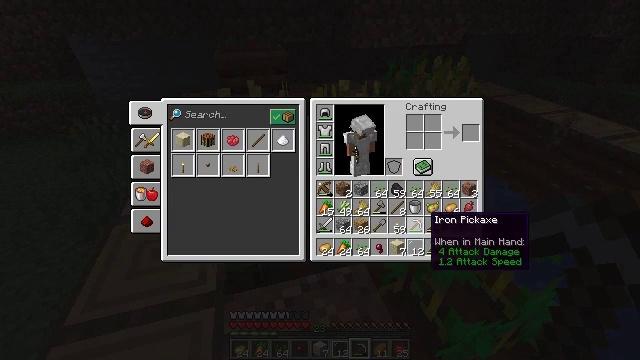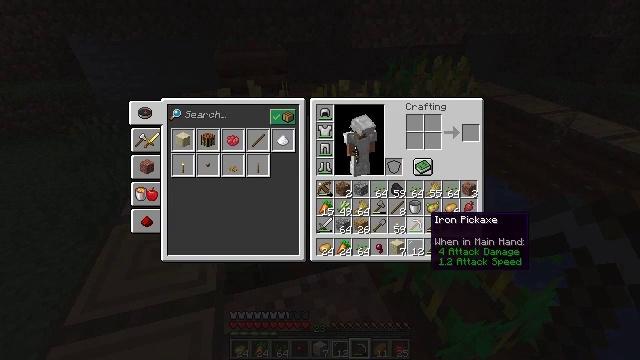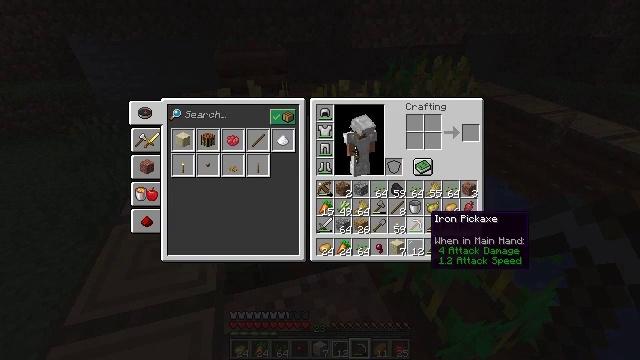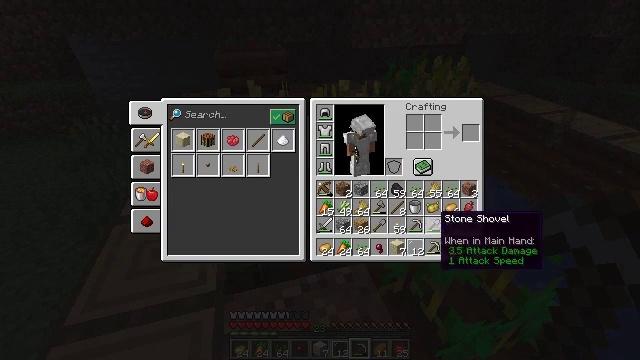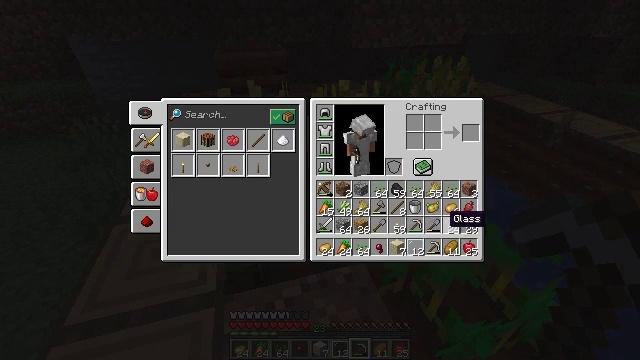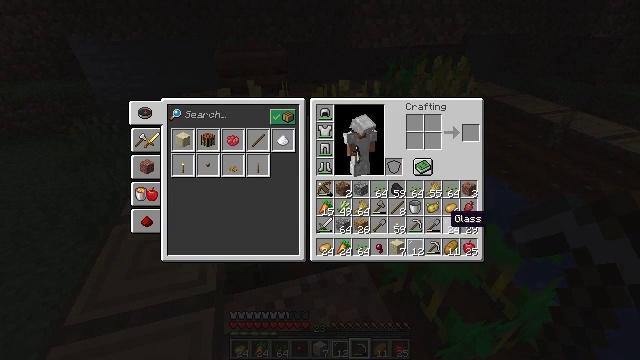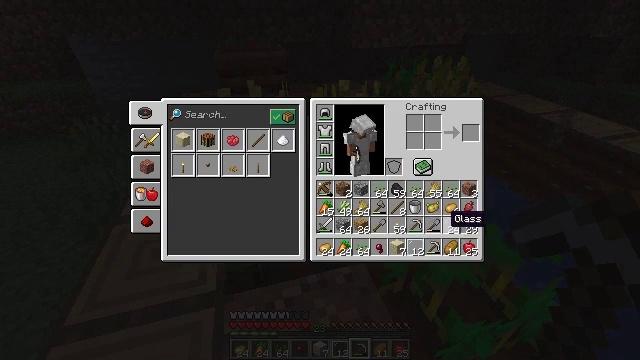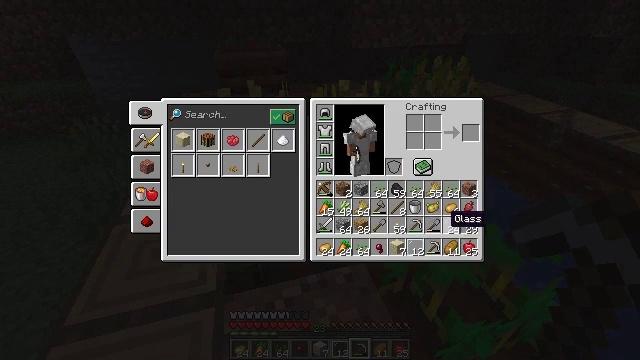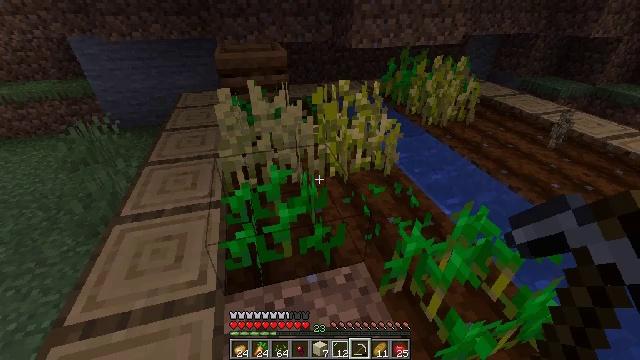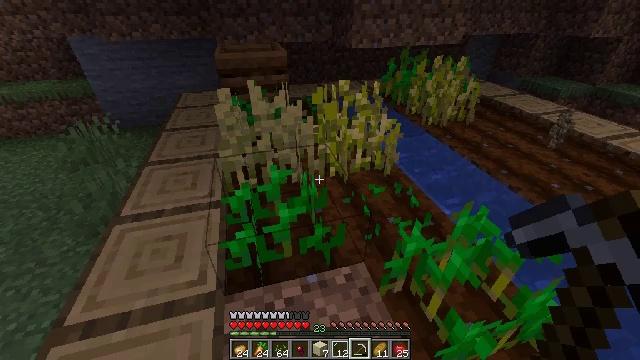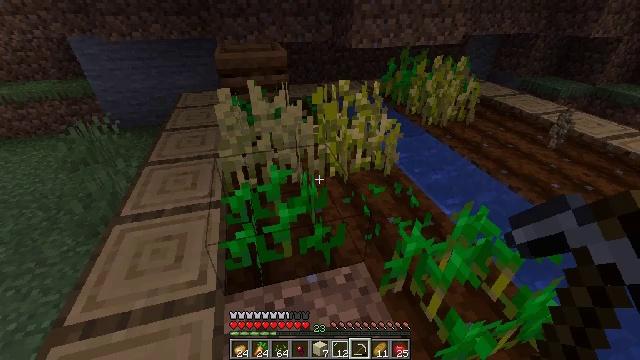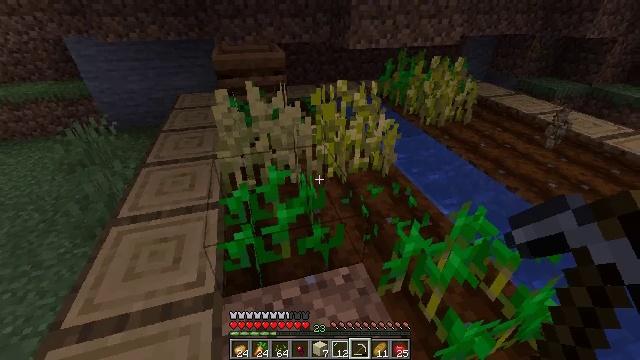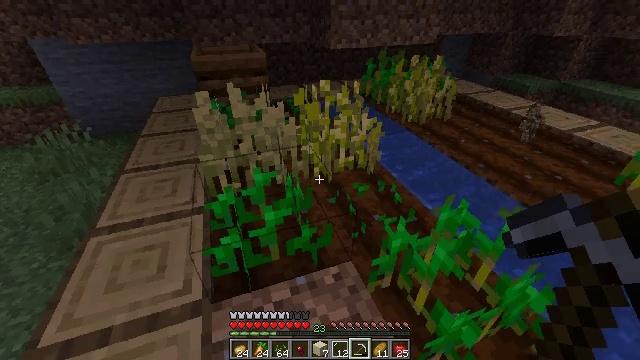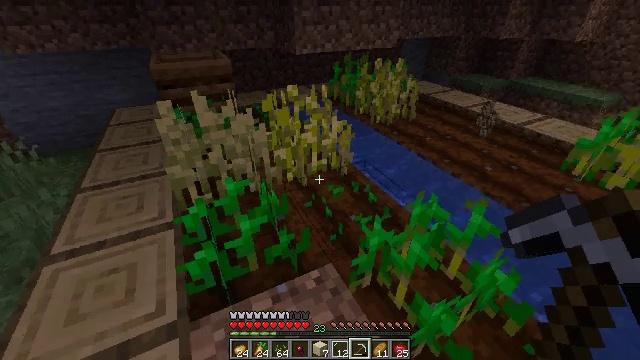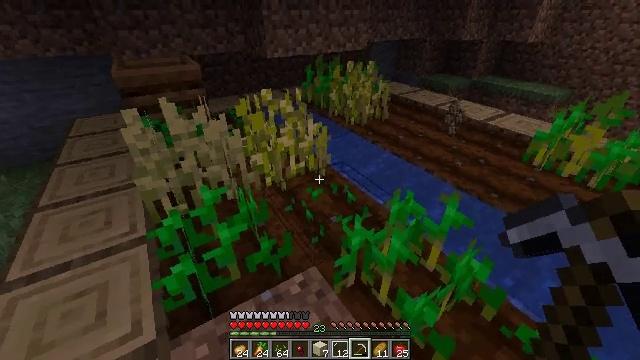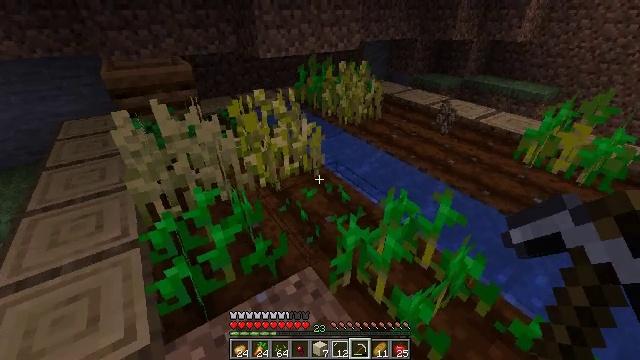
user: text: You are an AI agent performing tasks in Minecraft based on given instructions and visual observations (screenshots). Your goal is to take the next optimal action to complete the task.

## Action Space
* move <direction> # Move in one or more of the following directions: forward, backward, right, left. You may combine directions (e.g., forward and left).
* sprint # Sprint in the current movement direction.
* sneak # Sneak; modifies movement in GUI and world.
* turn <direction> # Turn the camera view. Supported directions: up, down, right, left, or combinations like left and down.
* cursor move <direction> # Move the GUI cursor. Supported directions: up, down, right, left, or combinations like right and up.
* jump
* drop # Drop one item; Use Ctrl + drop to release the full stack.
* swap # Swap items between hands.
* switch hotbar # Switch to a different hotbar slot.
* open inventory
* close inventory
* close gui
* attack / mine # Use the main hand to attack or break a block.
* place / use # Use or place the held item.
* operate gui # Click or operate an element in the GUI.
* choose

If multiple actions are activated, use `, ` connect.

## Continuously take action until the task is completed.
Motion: motion action
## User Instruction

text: Drop a poisonous potato.
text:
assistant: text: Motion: no_op
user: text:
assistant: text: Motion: no_op
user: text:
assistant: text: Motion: cursor move right
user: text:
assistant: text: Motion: cursor move right
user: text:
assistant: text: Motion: no_op
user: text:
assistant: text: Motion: no_op
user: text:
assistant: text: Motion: no_op
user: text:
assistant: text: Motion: no_op
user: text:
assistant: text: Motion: no_op
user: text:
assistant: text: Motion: no_op
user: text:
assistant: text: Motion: no_op
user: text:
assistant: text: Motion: turn right
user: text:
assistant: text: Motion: turn right
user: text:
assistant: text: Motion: turn right
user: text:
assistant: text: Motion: turn right
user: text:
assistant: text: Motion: turn right
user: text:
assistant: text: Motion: turn right
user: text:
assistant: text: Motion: turn right
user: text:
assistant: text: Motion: move right
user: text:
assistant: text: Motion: move right
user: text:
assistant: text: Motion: move right
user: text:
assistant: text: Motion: move right
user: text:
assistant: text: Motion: move right
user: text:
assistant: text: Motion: move right
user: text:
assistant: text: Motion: move right
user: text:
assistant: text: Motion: move right
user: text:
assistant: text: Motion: move right
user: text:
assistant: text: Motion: move forward and move right, turn right
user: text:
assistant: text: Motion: move forward and move right, turn right
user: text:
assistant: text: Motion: move forward and move right, turn right and up